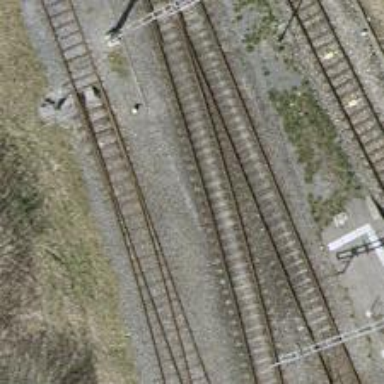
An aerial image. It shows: Railway spur service.